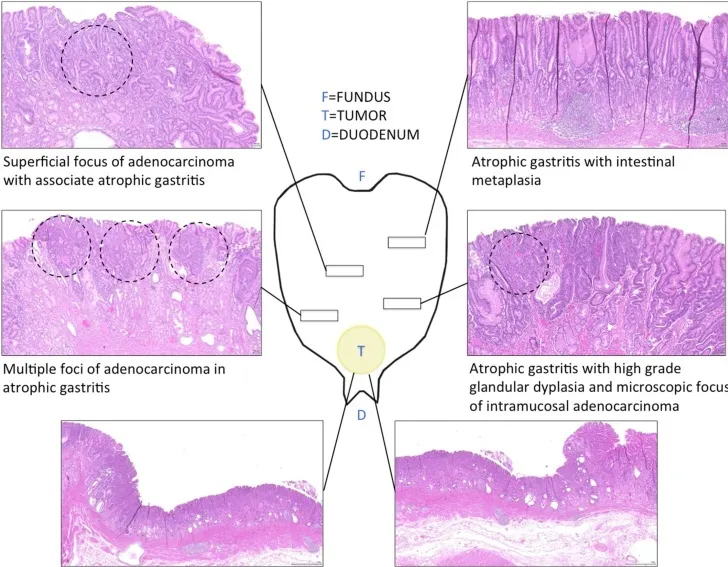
Pathological mapping of the specimen.
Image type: pathology (h&e)